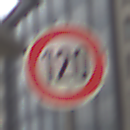
Verkehrszeichen: Geschwindigkeit120
Umgebung: Outdoor, Urban
Tageszeit: Midday
Wetter: Overcast
Licht: Natural
Jahreszeit: NotSpecified
Kontrast: LowContrast